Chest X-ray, AP view. Patient: 32 years old, sex F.
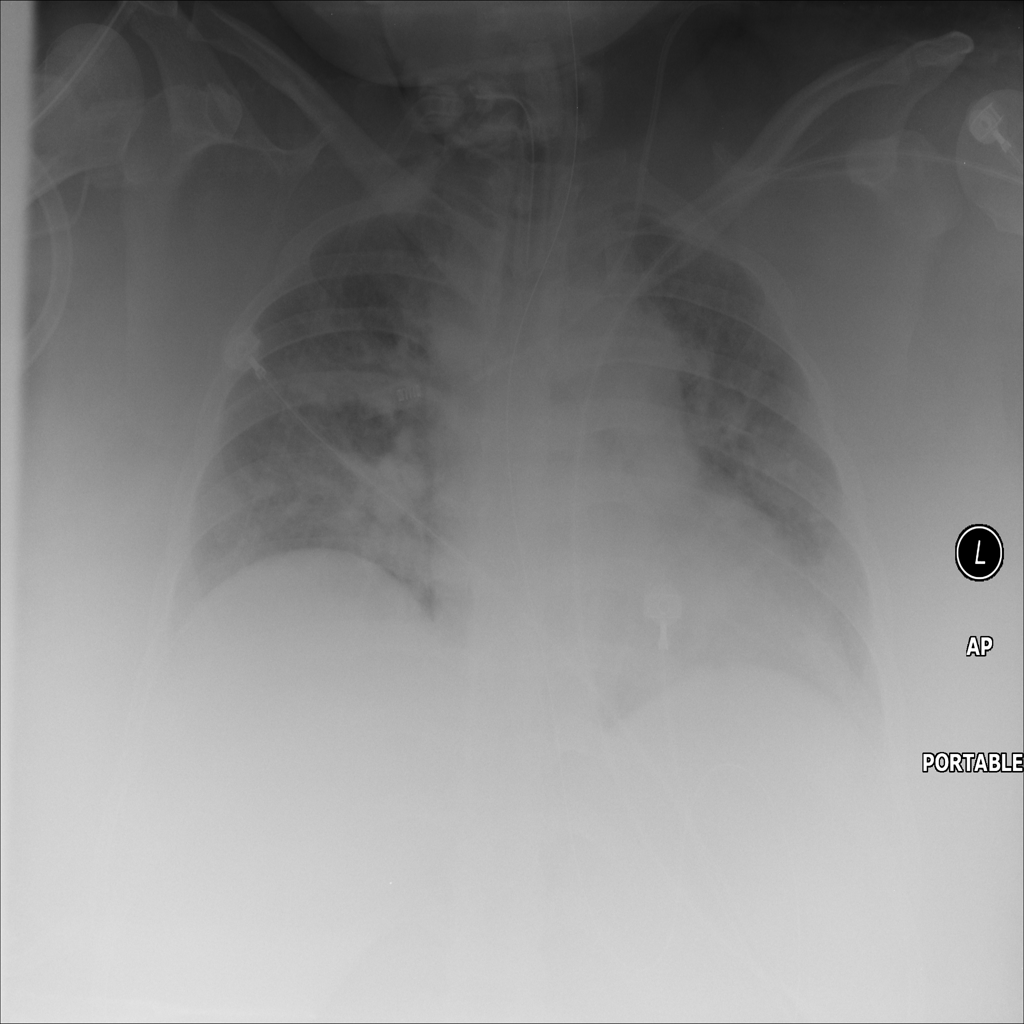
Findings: Edema